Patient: sex M, age 42
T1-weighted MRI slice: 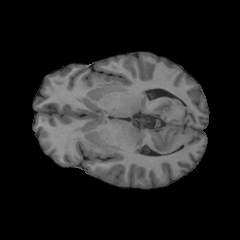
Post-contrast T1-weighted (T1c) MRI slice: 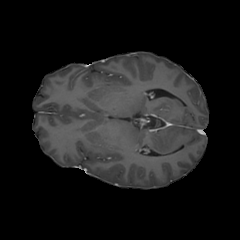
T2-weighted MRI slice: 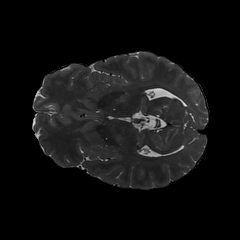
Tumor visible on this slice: no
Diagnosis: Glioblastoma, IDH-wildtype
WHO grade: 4